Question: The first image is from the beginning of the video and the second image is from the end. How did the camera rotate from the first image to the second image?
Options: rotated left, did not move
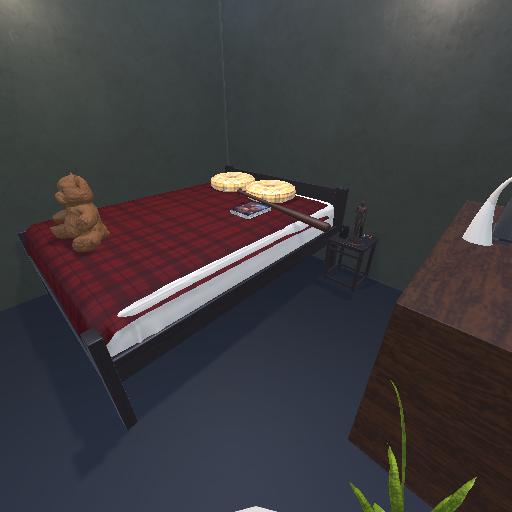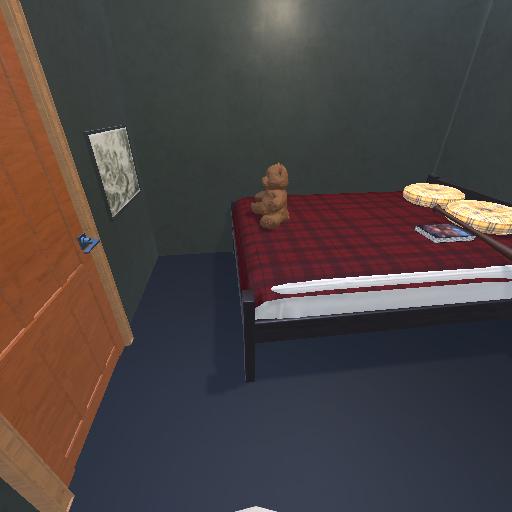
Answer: rotated left